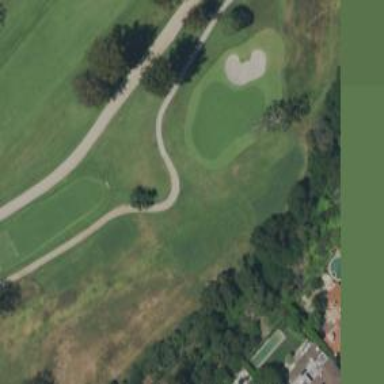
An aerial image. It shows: Path designated for golf carts.